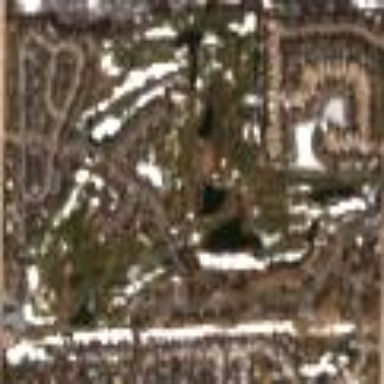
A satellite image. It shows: Golf course.